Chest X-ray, PA view. Patient: 74 years old, sex M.
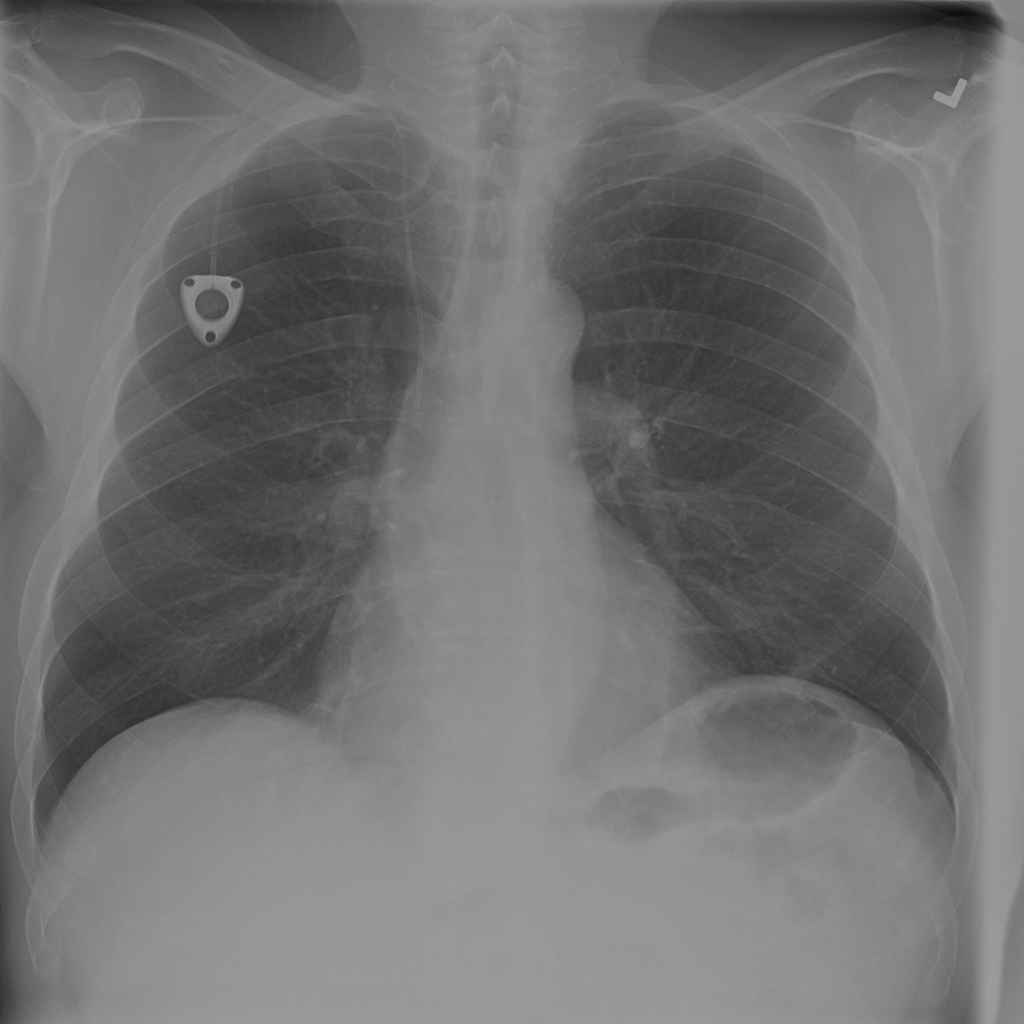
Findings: No Finding